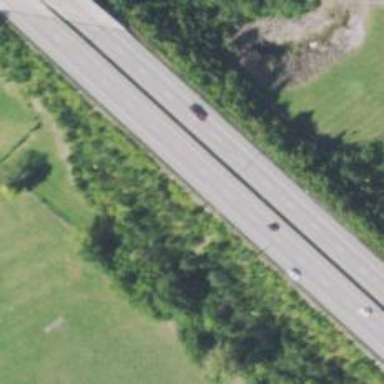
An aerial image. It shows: Motorway with embankment.